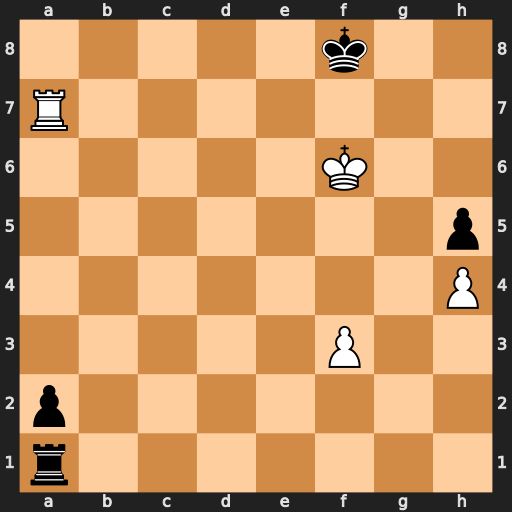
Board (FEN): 5k2/R7/5K2/7p/7P/5P2/p7/r7
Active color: w
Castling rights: -
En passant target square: -
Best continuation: Ra8#